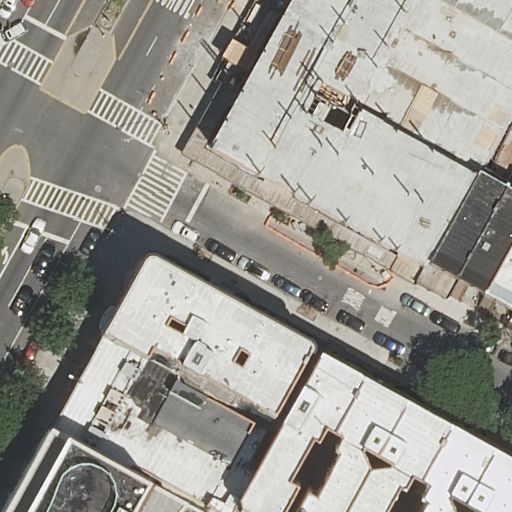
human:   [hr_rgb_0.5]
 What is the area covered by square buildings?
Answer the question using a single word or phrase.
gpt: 0m2

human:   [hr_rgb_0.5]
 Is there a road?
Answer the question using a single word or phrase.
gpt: yes

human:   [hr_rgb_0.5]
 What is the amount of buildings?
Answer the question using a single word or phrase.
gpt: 12

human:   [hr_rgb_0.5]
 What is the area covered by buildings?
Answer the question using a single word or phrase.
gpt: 4401m2

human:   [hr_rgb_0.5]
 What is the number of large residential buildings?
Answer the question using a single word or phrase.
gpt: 3

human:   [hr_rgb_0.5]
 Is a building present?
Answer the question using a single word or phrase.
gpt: yes

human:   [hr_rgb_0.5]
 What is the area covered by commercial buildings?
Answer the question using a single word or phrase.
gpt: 0m2

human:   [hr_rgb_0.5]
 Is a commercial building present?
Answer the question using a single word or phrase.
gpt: no

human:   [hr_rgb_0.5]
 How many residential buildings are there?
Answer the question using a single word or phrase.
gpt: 12

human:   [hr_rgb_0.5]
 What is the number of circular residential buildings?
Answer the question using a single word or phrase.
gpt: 0

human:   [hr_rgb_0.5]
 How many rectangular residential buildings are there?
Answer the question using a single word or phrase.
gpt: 6

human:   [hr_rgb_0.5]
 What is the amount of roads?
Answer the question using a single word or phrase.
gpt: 4

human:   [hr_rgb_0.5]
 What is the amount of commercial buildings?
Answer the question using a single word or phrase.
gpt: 0

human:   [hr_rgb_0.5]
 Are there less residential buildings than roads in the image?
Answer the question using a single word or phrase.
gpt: no

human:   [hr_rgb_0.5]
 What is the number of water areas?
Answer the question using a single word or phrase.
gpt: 0

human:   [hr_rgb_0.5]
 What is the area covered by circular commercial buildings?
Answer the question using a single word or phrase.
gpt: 0m2

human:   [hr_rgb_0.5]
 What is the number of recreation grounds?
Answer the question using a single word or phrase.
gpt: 0

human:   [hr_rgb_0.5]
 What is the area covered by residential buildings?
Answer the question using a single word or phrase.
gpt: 4401m2

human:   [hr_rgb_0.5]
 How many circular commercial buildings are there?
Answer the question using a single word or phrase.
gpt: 0

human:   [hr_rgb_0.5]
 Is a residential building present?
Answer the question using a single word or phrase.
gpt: yes

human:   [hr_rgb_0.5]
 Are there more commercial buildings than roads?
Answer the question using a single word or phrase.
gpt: no

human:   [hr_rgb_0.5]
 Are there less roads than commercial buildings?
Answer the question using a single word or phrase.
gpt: no

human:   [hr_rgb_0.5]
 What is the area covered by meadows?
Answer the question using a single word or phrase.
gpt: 0m2

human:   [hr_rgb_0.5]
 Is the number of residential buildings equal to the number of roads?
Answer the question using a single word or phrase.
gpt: no

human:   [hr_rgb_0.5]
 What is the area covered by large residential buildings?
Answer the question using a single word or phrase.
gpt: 2920m2

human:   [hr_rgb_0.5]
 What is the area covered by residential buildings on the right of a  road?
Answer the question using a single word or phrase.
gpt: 4116m2

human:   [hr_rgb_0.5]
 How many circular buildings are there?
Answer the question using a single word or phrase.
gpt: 0

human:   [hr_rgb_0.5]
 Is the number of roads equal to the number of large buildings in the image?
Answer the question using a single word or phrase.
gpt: no

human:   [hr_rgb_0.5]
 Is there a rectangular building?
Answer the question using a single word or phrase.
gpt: yes

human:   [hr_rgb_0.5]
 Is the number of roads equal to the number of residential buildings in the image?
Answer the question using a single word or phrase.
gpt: no

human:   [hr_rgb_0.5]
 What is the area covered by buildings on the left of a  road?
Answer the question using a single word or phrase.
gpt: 284m2

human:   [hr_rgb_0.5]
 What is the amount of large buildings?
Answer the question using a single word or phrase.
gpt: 3

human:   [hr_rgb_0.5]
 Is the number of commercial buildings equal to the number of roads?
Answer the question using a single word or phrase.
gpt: no

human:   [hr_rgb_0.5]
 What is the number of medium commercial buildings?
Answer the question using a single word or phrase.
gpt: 0

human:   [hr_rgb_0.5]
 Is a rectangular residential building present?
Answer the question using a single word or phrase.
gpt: yes

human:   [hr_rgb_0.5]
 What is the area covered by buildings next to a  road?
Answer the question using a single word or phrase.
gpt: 4401m2

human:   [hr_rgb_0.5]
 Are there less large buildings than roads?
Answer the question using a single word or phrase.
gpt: yes

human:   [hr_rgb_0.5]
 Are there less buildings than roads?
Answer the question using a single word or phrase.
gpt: no

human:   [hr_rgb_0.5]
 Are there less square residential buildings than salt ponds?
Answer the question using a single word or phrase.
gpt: no

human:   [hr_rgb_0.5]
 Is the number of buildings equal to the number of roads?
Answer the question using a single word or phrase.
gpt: no

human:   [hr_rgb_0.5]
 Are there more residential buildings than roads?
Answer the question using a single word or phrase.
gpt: yes

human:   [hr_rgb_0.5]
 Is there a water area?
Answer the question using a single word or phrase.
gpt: no

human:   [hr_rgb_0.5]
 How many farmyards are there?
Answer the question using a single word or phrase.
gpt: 0

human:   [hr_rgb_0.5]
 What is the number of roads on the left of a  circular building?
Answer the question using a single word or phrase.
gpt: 0

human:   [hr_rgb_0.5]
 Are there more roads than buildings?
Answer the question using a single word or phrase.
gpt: no

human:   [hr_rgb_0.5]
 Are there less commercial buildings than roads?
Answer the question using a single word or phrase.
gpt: yes

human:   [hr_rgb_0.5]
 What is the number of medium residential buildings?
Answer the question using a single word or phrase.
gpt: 6

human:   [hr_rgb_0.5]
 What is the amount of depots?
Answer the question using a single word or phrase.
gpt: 0

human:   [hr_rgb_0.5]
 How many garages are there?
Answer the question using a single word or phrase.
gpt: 0

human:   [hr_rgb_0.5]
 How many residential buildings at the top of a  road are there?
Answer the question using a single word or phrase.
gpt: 0

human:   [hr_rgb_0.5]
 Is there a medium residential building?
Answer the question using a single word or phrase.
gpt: yes

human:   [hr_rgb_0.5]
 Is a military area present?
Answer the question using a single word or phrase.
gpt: no

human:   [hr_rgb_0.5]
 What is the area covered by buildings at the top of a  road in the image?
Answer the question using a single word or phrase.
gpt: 0m2

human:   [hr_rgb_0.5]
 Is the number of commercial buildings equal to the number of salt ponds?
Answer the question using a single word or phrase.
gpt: yes

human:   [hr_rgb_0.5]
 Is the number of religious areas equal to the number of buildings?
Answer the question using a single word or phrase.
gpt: no

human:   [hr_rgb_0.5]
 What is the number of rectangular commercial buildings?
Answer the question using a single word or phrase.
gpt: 0

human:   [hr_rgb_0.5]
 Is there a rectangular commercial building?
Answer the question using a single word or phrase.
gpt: no

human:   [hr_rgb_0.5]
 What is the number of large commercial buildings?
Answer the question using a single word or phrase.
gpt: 0

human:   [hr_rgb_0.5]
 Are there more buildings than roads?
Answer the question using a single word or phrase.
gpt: yes

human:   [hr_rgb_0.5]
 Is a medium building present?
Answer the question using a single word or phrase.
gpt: yes

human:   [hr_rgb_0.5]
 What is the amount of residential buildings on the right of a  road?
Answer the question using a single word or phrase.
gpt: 11

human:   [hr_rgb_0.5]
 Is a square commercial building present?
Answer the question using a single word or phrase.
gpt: no

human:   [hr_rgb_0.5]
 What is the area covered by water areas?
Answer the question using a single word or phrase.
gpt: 0m2

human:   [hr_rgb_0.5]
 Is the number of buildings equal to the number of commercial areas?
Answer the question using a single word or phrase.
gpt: no